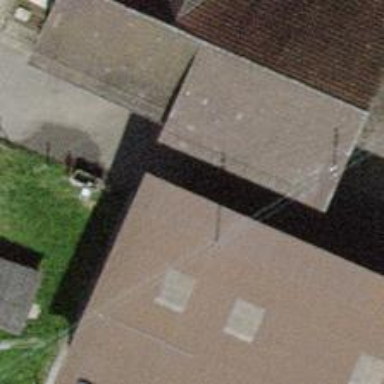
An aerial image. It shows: Pole positioned on roof.